Interaction volume radius: 5 \u00c5
Interaction volume height: 15 \u00c5
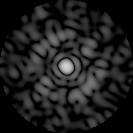
Disorder parameter: 0.8362